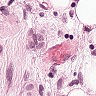
Metastatic tissue present: yes